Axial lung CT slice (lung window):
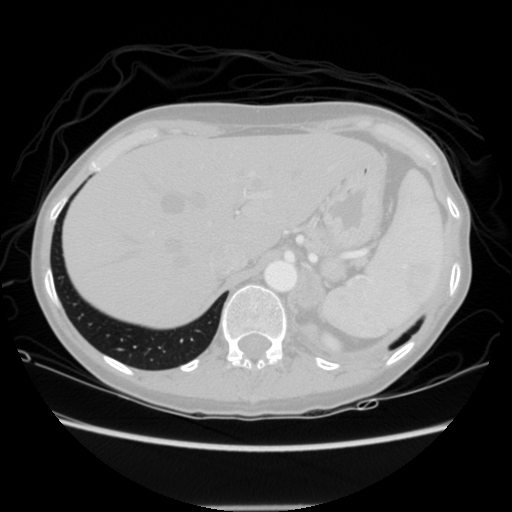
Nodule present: no